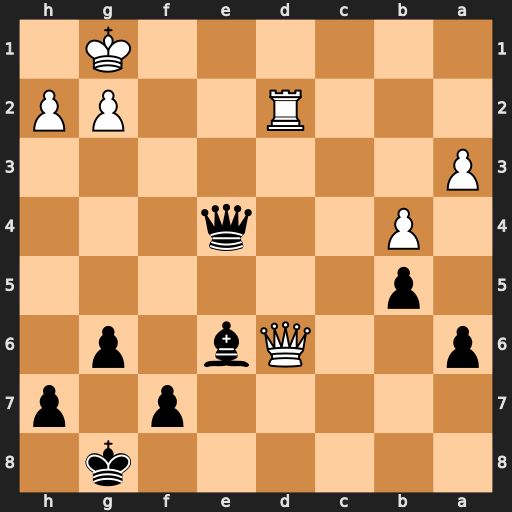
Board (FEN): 6k1/5p1p/p2Qb1p1/1p6/1P2q3/P7/3R2PP/6K1
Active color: b
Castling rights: -
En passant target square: -
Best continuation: Qe1#